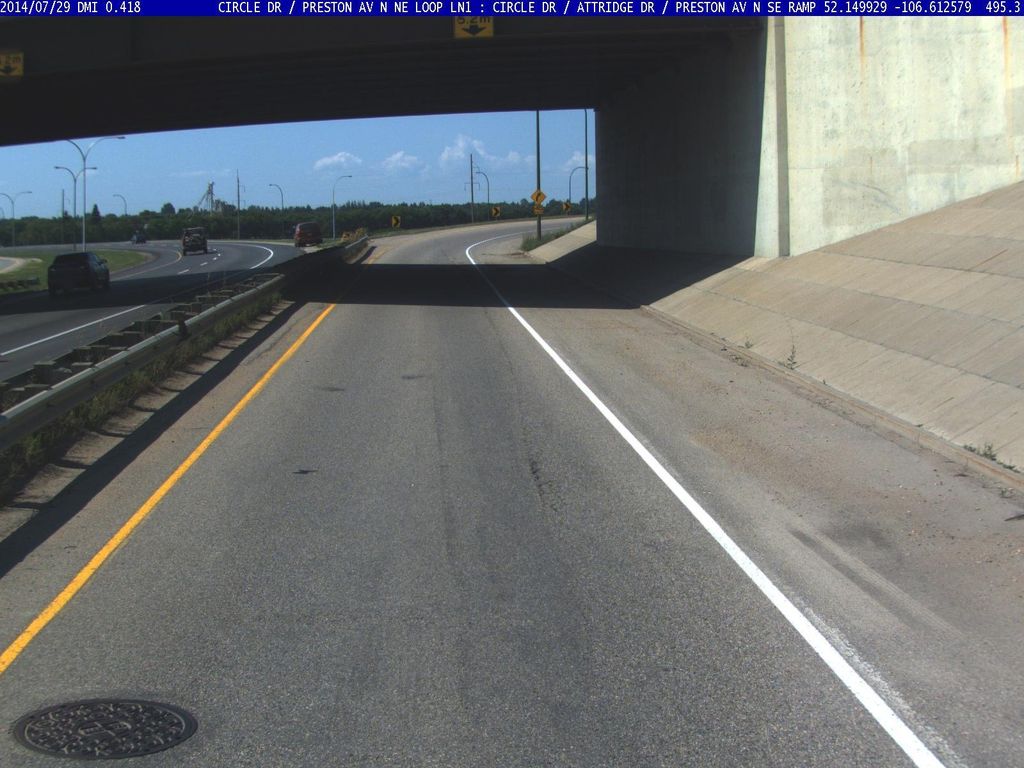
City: saskatoon